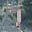
Label: 7